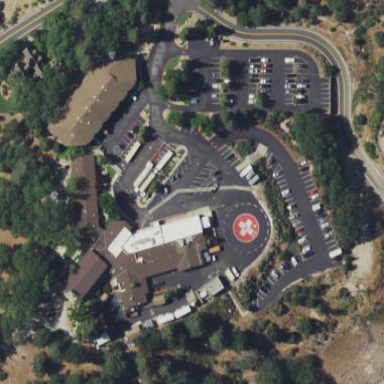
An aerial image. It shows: Healthcare facility identified as hospital.